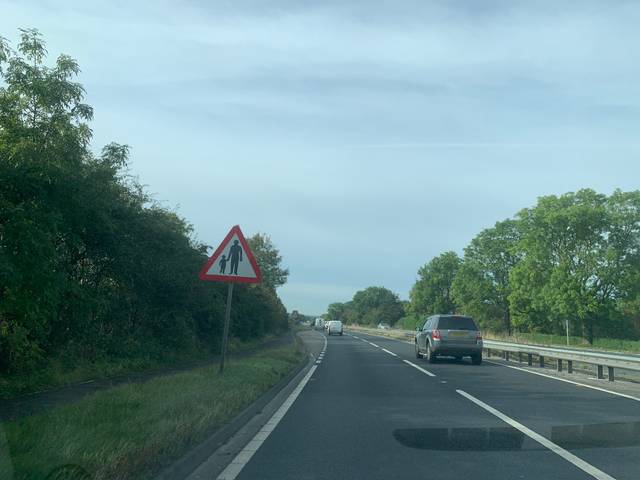
Region: United Kingdom
Coordinates: 53.903, -1.197